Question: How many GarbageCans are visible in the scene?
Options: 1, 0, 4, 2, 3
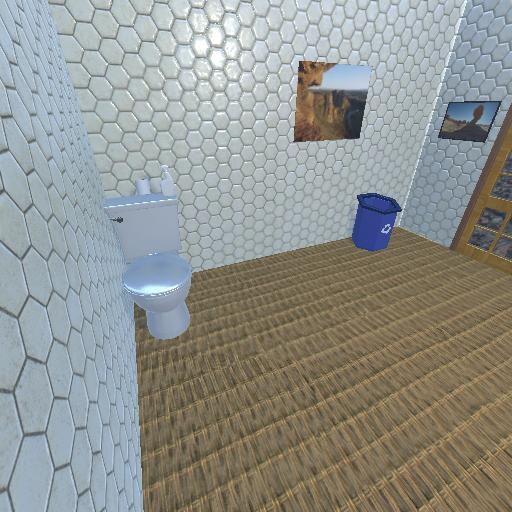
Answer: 1